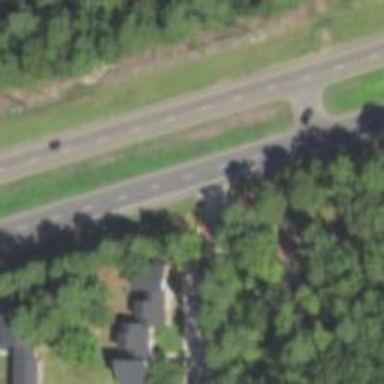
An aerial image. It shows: Primary highway.